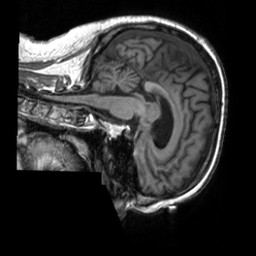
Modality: T1w
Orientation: sagittal
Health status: ill
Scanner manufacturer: siemens
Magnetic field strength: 3 T
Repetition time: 1.7 s
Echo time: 0.00239 s